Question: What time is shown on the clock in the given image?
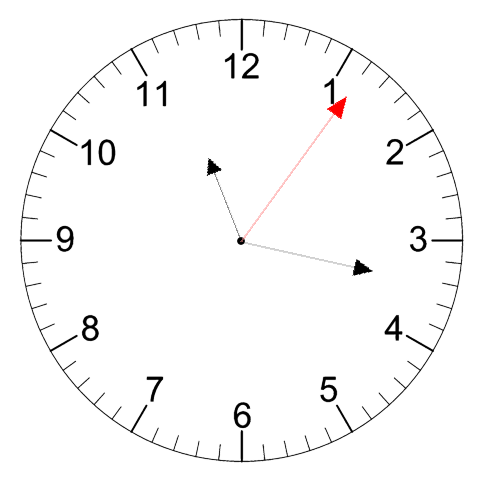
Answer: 11:17:06